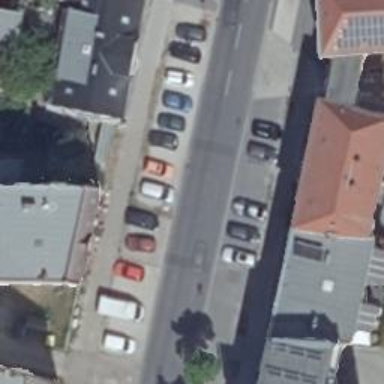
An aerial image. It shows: Residential road with asphalt surface. There is perpendicular parking on the left side of the street.